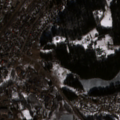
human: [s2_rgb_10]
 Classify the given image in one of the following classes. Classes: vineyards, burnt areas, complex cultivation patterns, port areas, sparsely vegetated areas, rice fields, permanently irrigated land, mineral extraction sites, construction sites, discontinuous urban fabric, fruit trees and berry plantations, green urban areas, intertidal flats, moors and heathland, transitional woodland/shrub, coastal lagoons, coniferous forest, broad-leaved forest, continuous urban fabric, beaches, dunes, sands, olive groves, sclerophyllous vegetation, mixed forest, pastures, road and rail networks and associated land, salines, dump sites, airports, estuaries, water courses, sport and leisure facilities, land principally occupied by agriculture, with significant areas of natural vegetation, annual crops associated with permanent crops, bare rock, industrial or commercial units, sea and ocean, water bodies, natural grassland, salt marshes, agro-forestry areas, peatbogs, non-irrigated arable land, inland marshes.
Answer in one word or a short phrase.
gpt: discontinuous urban fabric, industrial or commercial units, complex cultivation patterns, mixed forest, transitional woodland/shrub